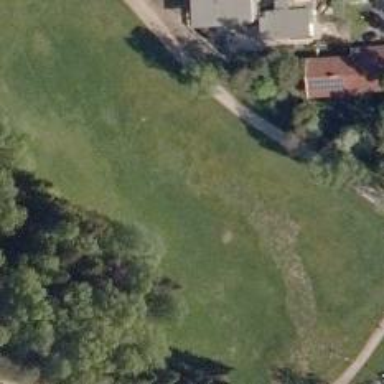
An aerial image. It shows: Park.